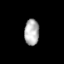
Tissue: skin
Cell type: Epithelial cells
Senescence score: 0.2622
Nuclear area (px): 380
Mean DAPI intensity: 175.511